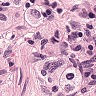
Metastatic tissue present: yes